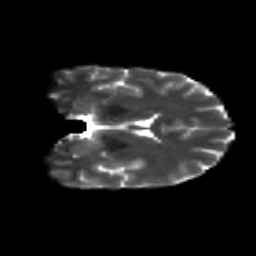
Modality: T2w
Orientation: coronal
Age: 23
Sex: female
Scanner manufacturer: siemens
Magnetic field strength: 3 T
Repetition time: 8.8 s
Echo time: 0.085 s